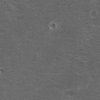
Label: not_dusty